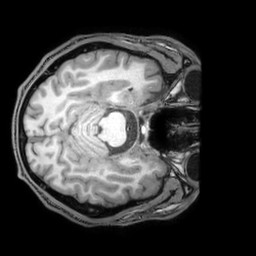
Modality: T1w
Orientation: axial
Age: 22
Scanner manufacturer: philips
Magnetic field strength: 3 T
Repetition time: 0.007 s
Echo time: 0.003501 s